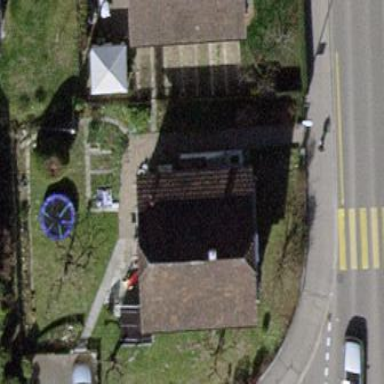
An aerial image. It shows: Pitched roof building.